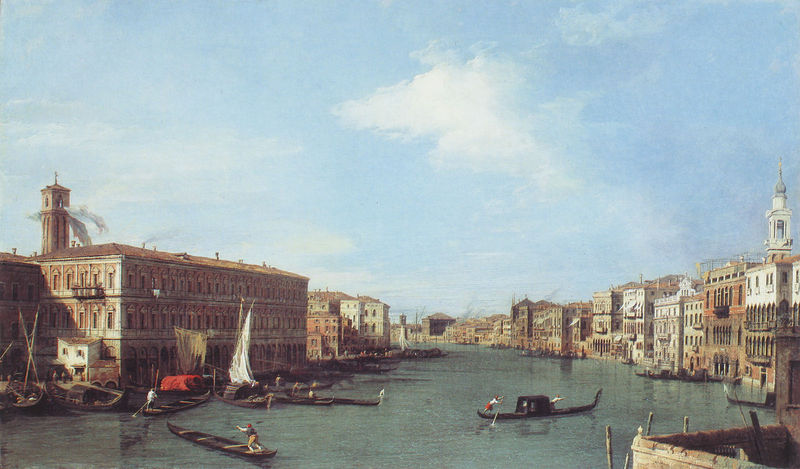
Titel: Grand Canal: looking North from near the Rialto Bridge
Künstler: Canaletto
Institution: Her Majesty Queen Elizabeth II.
Schlagwörter: gemälde, himmel, wasser, wolken, sonne, boote, turm, terrasse, segel, venedig, canale, paläste, gondoliere, grande, gondolieren